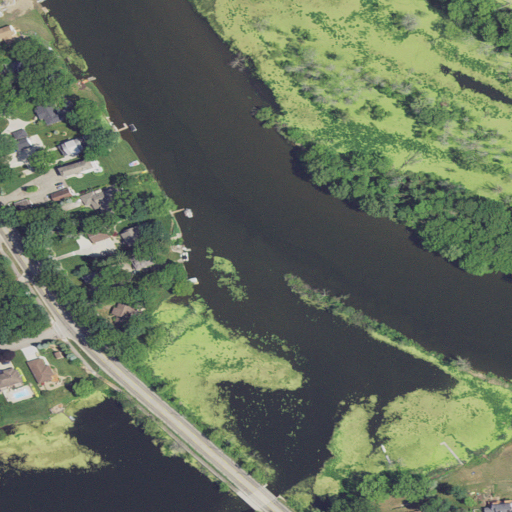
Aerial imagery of bar in Michigan named Potato Island Dyke containing open water, herbaceous wetlands, woody wetlands, low intensity development, medium intensity development, open development, evergreen forest, mixed forest, high intensity development, and grassland